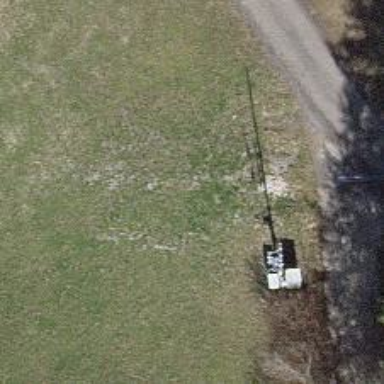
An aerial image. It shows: Antenna.